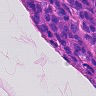
Metastatic tissue present: yes